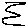
Label: zigzag